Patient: sex M, age 38
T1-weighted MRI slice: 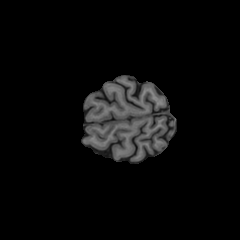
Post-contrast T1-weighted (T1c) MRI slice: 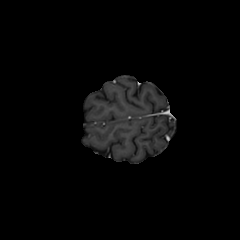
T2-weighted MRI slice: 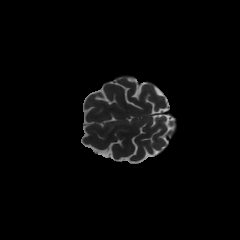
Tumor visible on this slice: no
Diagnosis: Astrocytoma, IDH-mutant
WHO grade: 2